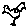
Label: bird